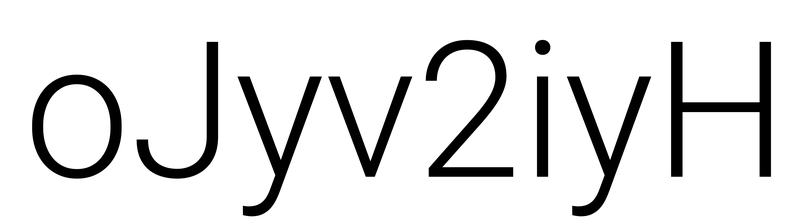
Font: Roboto_Light